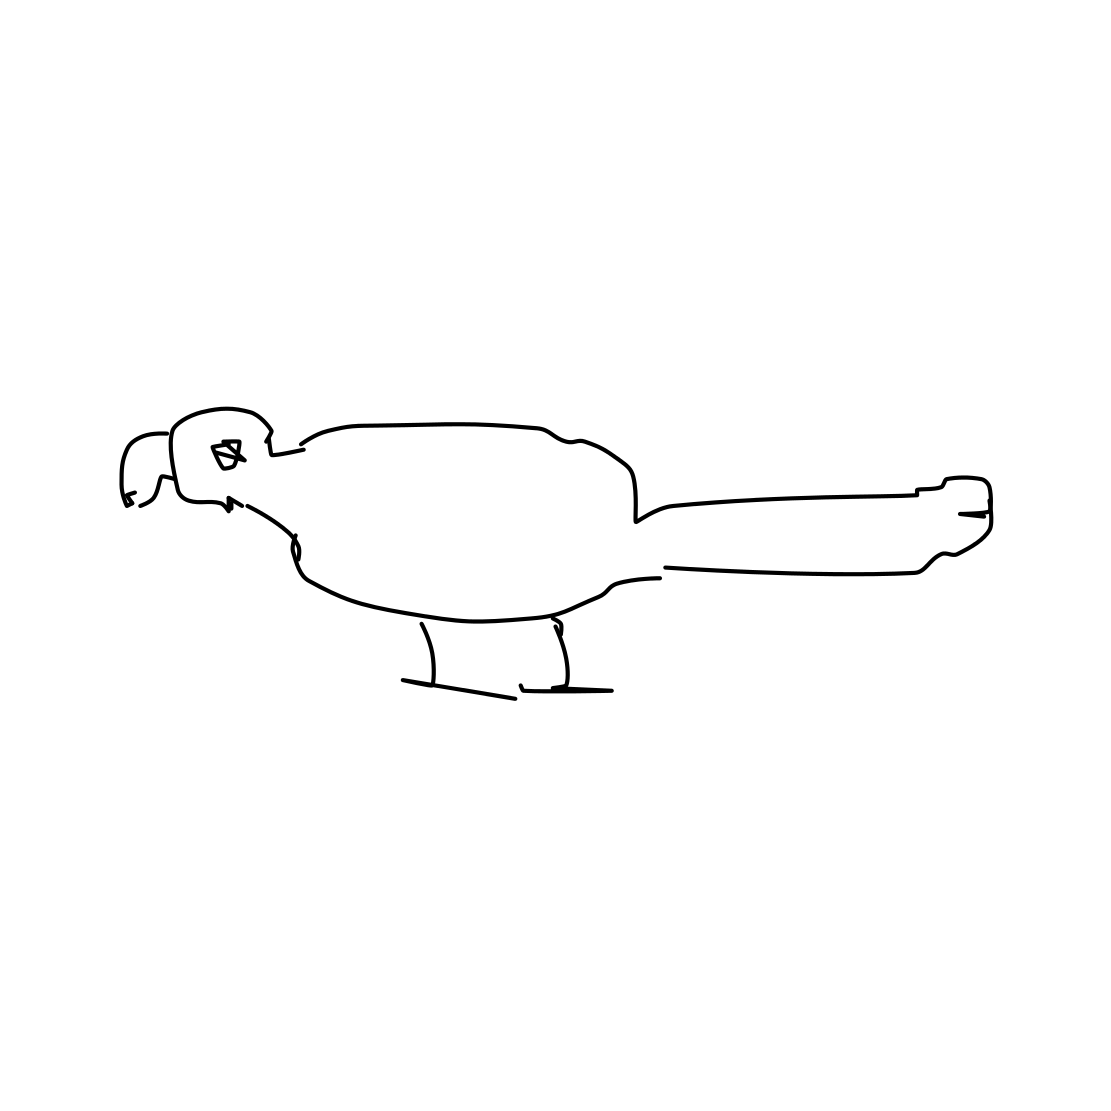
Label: parrot